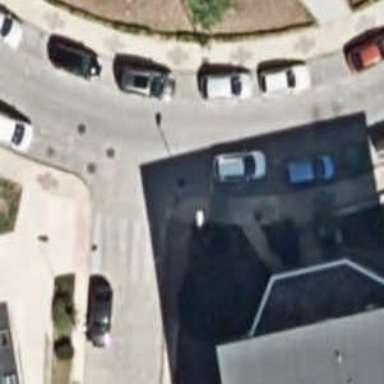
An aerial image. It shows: Residential road with asphalt surface and parallel parking lanes on both sides.